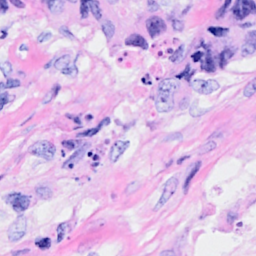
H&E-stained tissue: Breast